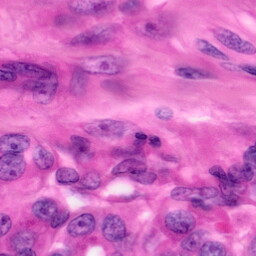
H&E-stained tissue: Pancreatic